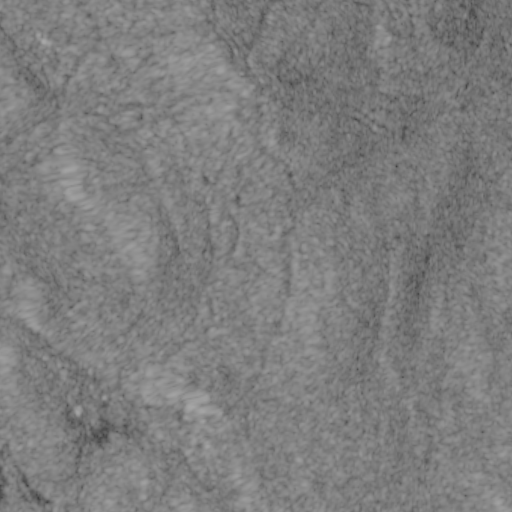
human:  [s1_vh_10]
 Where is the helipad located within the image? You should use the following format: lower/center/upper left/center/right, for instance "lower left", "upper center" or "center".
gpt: The helipad is located in the lower left of the image.
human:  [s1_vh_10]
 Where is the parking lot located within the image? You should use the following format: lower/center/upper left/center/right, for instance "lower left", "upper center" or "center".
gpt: The parking lot is located in the lower left of the image.
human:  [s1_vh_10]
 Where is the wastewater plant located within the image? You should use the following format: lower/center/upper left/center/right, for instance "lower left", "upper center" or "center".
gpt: The wastewater plant is located in the lower left of the image.
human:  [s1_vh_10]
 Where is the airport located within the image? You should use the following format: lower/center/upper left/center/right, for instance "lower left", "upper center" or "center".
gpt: There is no airport in the image.

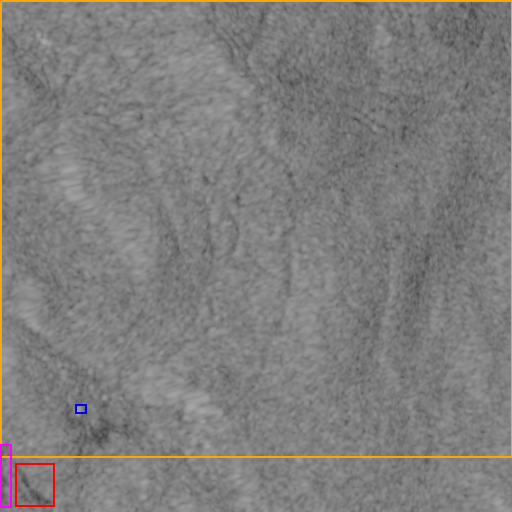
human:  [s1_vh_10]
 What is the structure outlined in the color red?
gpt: The structure outlined in red is a parking lot.
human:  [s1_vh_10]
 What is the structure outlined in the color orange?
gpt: The structure outlined in orange is a ski resort.
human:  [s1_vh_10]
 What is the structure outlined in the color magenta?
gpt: The structure outlined in magenta is a wastewater plant.
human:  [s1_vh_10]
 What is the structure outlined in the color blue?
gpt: The structure outlined in blue is a building.
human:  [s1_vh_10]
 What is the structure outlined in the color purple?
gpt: There is no purple outline.